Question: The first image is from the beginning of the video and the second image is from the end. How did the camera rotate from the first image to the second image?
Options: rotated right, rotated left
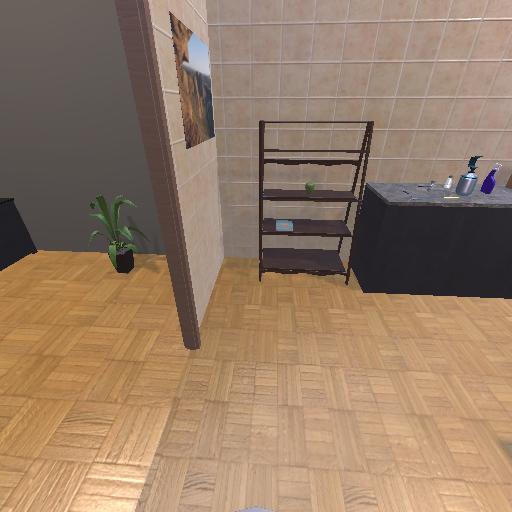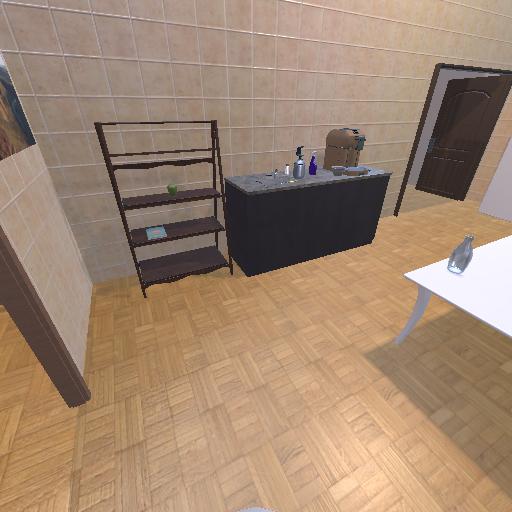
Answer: rotated right